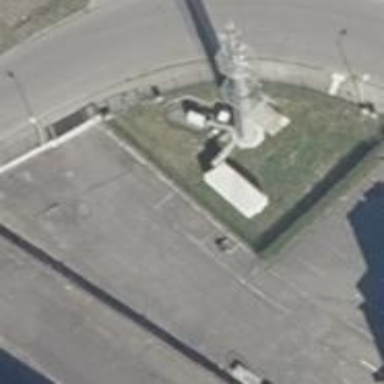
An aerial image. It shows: Communication mast tower.